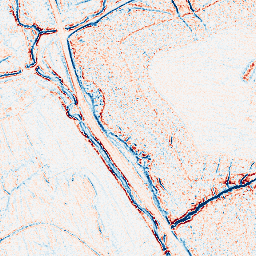
Category: edge_preserving
Decomposition family: bilateral
Decomposition parameters: d: 5
sigma_color: 75
sigma_space: 25
Upsampling method: bilinear
Upsampling parameters: scale: 8
Upsampling scale: 8